Question: I've got a 3rd party video capture control in my system (<URL>, which is licensed and works perfectly in my Dev environment.
When it's deployed as a ClickOnce app, however, it bombs out with the following error:

What could the problem be, and how do you fix it?
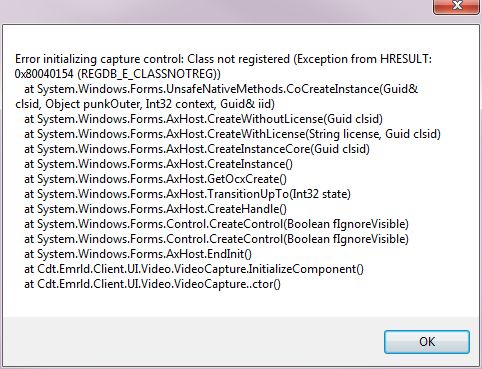
Answer: Heya bud,
Not at all familiar with that control, of course, but near as I can tell it relies on an ActiveX / COM component - which requires registration.
However, ClickOnce does not support registration of COM components. (This is because of the sandboxing model it has in place). Thats why its crashing, since the COM component isn't - and cannot be - registered.
Check out these links for how to get around it:
<URL>
<URL>